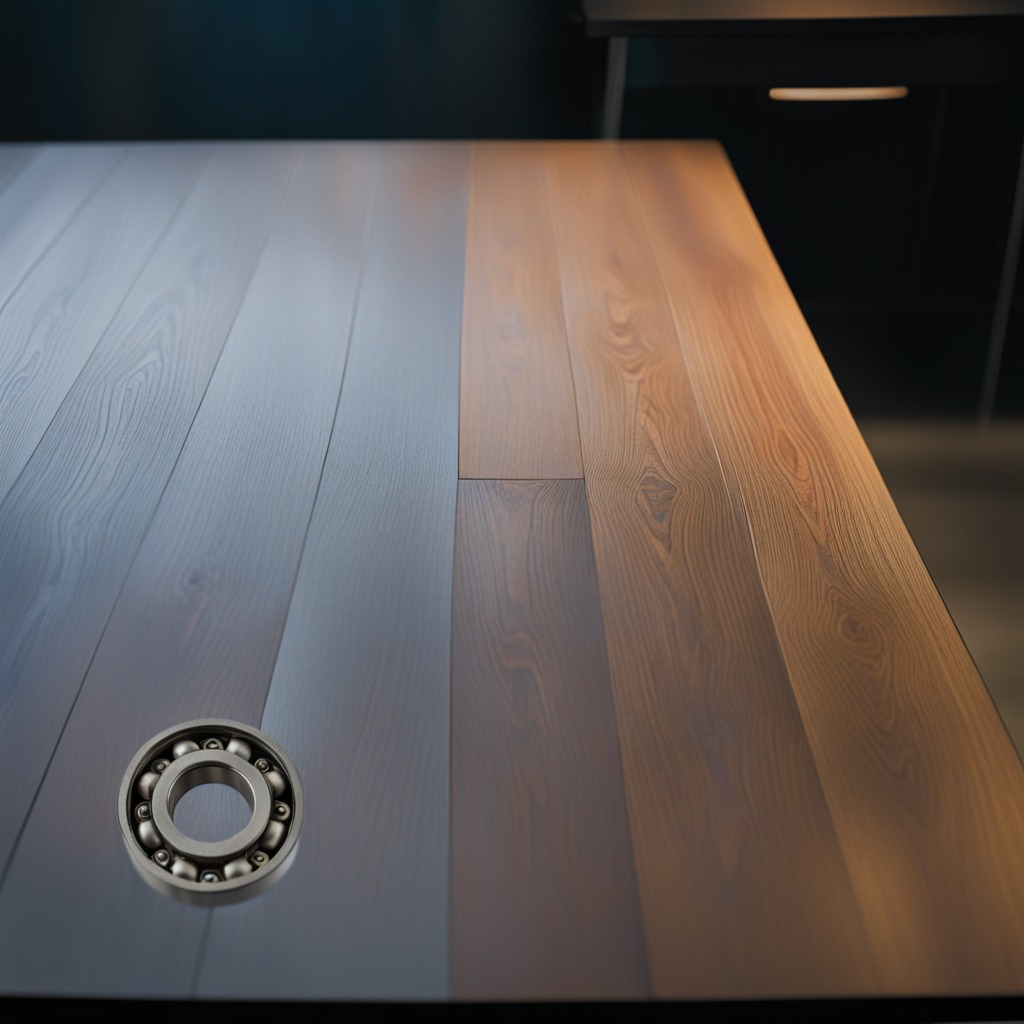
A metal ball bearing is lying on the old table with faint burn marks in a small garage at twilight.